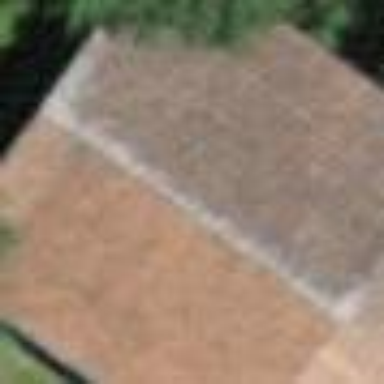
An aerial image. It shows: Rural barn.